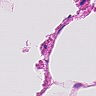
Metastatic tissue present: no